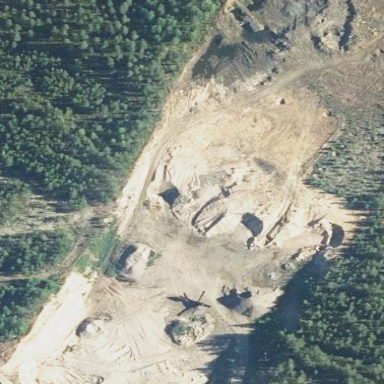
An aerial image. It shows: Quarry area rich in gravel resources.